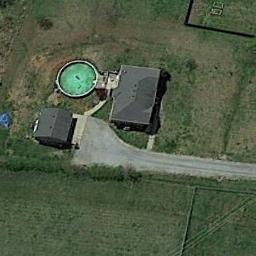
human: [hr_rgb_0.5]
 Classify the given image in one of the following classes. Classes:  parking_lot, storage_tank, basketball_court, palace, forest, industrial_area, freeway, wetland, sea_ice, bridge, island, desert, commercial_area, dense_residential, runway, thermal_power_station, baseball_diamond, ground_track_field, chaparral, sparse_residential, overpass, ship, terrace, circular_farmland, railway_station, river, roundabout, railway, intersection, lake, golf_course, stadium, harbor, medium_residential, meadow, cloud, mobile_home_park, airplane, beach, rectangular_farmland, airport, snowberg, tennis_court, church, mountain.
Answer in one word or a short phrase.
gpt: sparse_residential